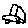
Label: car